Interaction volume radius: 5 \u00c5
Interaction volume height: 15 \u00c5
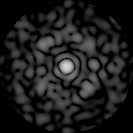
Disorder parameter: 0.8639